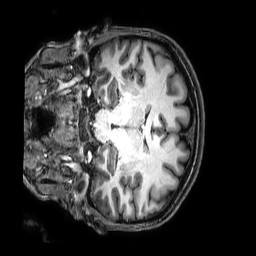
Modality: T1w
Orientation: coronal
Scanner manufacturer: philips
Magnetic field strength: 3 T
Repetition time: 0.008 s
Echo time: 0.003574 s